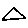
Label: triangle